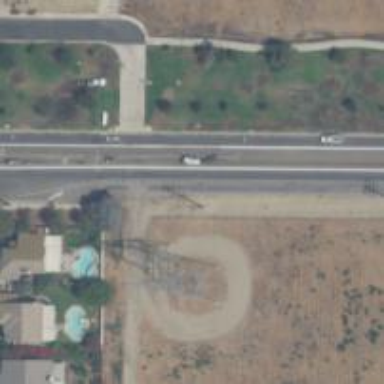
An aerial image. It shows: Power pole.